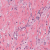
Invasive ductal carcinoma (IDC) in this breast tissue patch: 1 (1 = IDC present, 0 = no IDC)